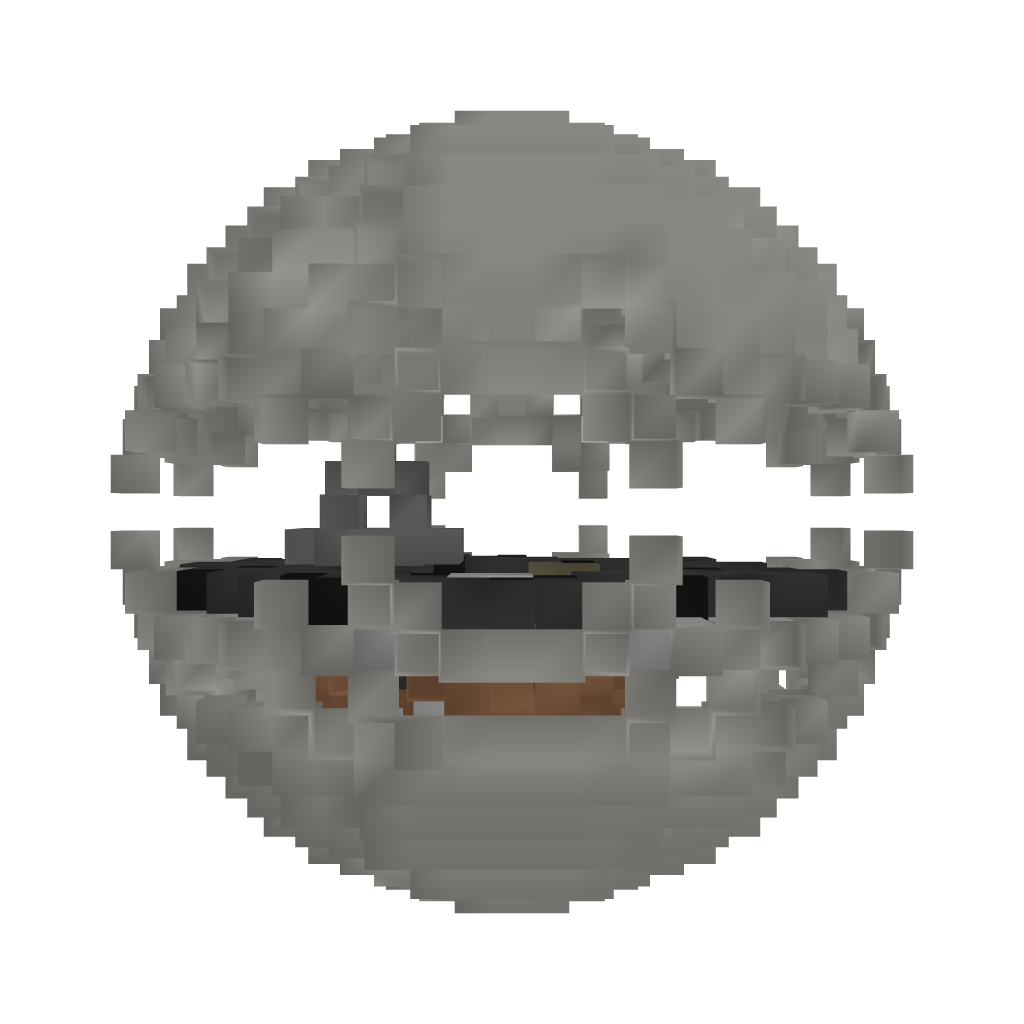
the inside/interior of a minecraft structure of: bio sphere